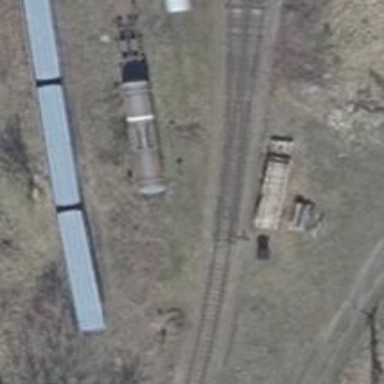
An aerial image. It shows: Railway switch.